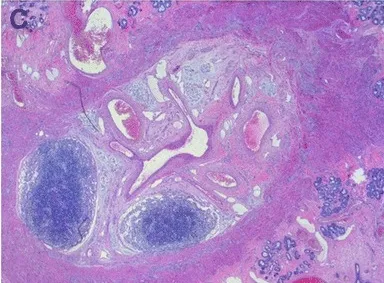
Histopathology. In addition foci of lymphatic tissue.
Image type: pathology (h&e)